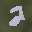
Label: 2